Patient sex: M
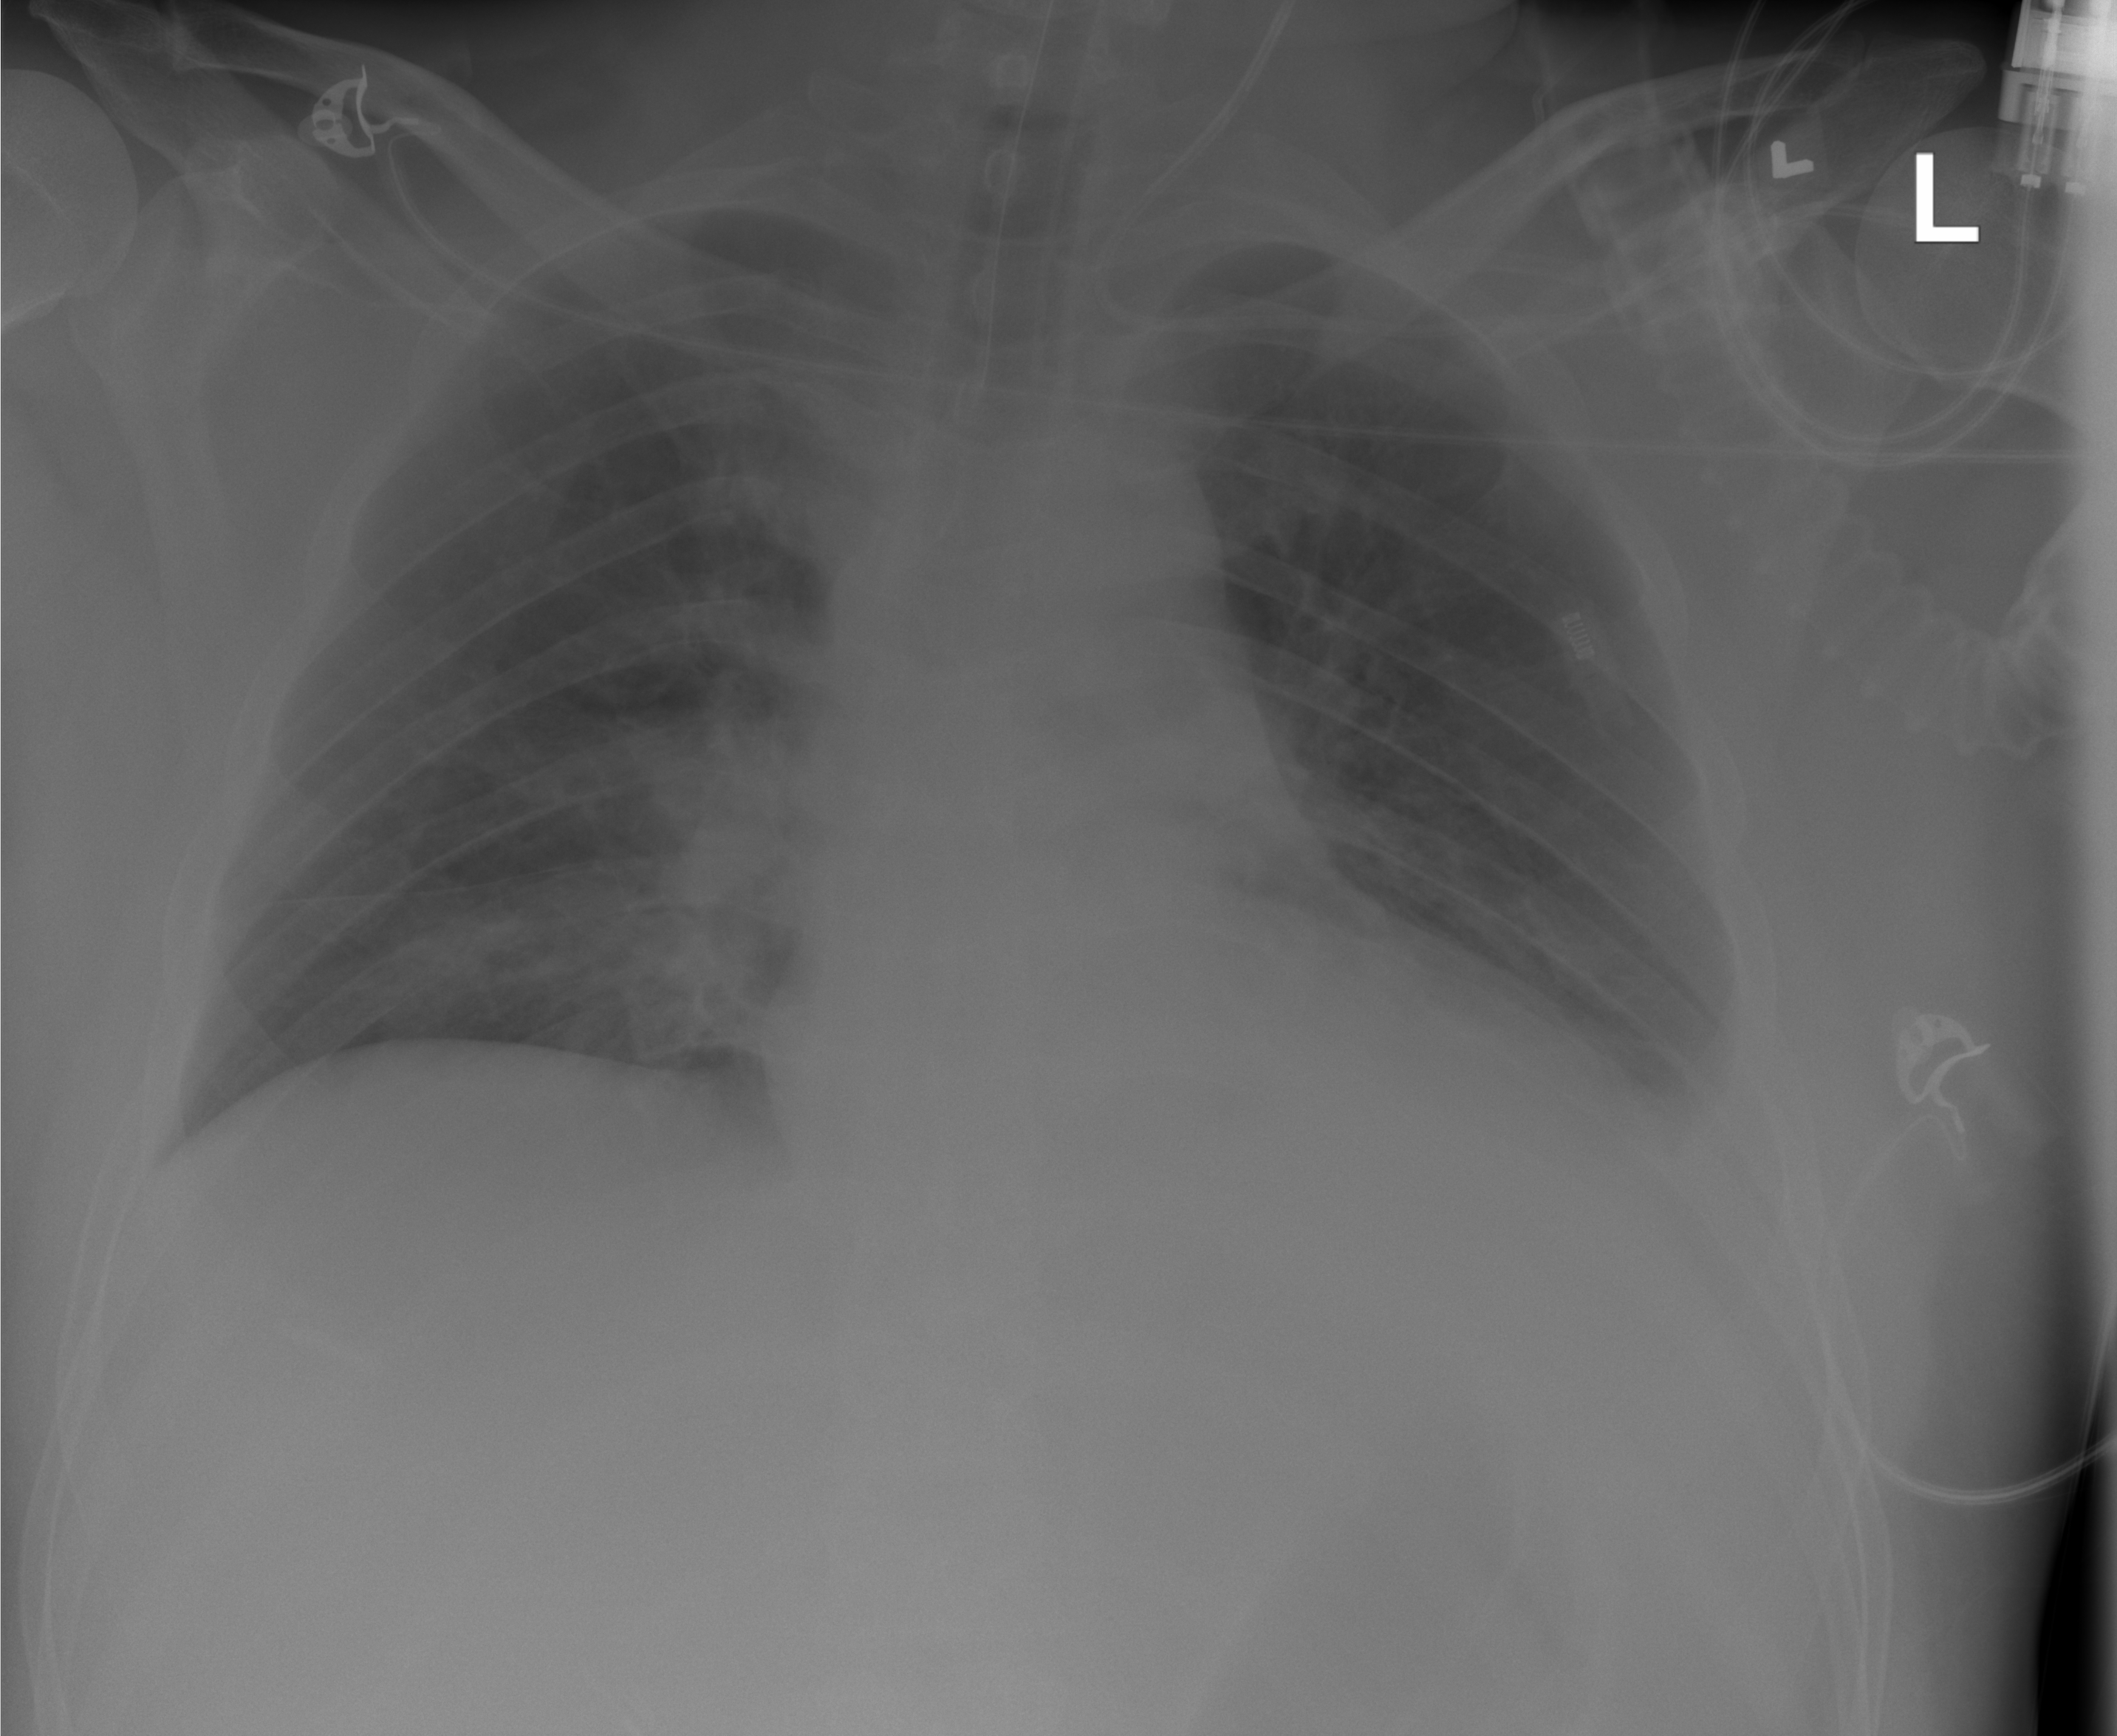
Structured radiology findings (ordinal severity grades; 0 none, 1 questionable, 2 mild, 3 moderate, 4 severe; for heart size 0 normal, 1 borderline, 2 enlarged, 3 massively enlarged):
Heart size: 2
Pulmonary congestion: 0
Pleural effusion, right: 0
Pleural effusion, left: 2
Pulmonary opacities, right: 0
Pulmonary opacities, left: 0
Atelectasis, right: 2
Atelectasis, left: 2